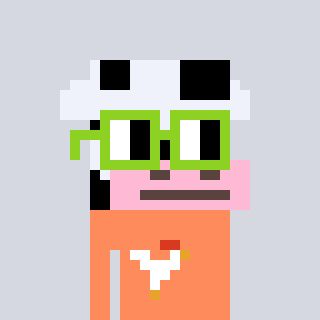
a pixel art character with square light green glasses, a cow-shaped head and a peachy-colored body on a cool background